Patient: sex M, age 60
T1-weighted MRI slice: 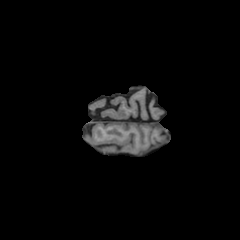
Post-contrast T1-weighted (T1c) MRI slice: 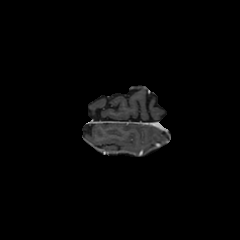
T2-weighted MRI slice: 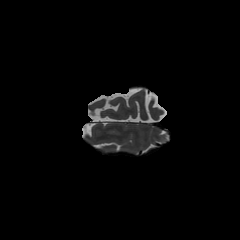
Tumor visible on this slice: no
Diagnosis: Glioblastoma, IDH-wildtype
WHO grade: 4